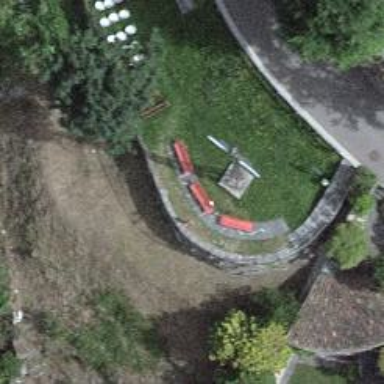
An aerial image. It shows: Viewpoint for tourists.